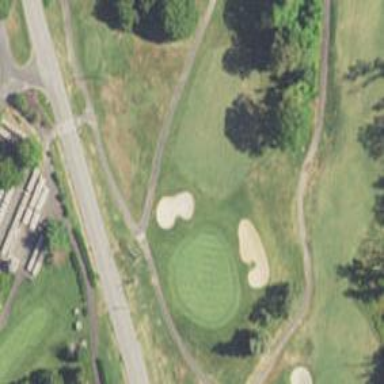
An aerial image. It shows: Service road with grade1 track surface. It resembles golf cart path.